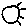
Label: sun